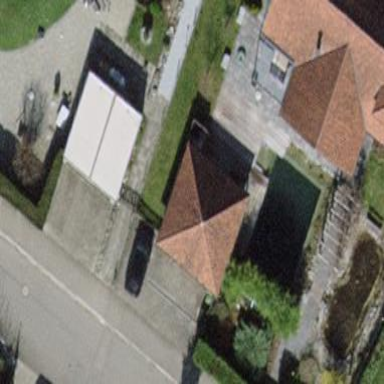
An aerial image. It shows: Garage.